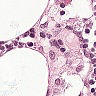
Metastatic tissue present: no